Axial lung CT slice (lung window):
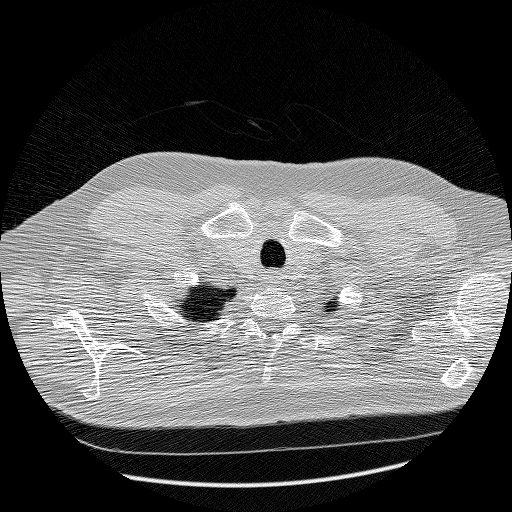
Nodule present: no